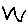
Label: zigzag